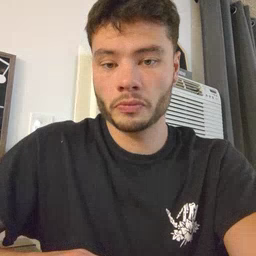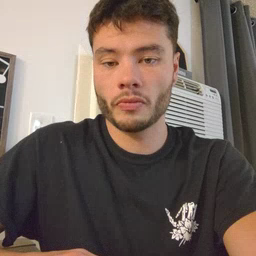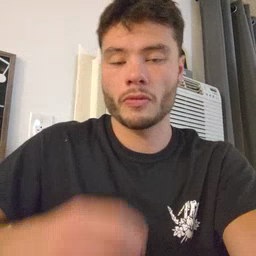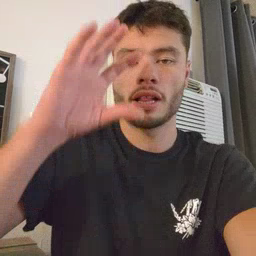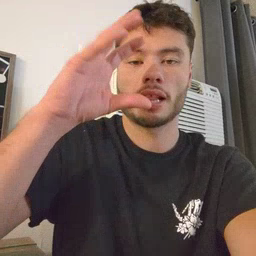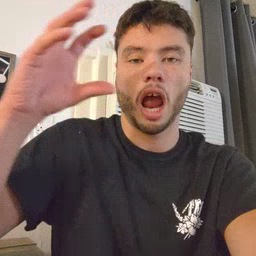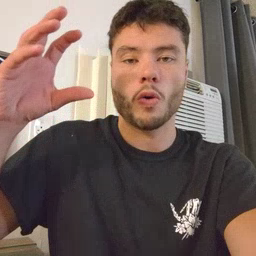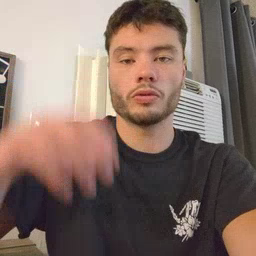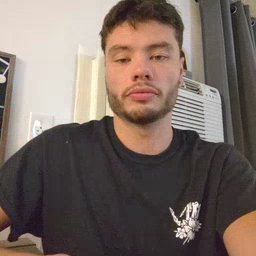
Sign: cloud